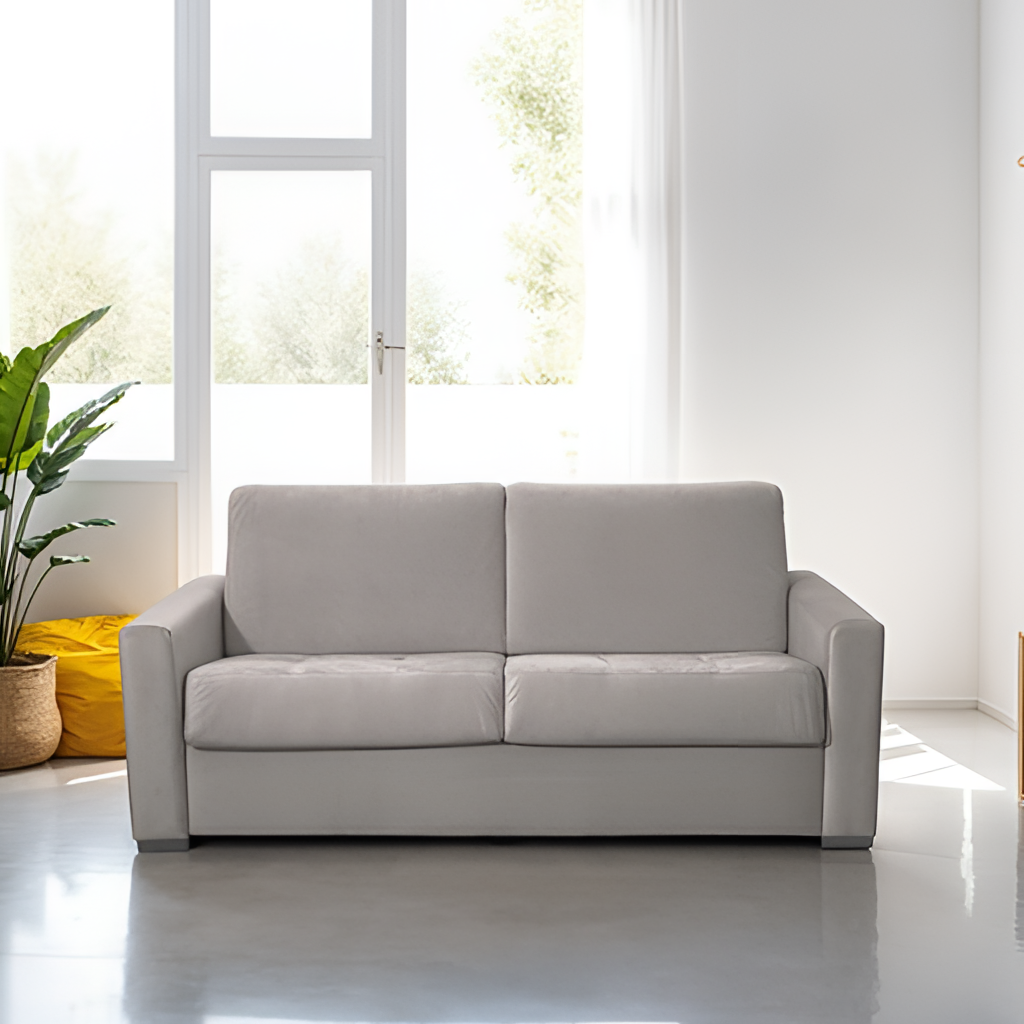
light gray fabric sofa, living room, minimalistic, concrete flooring, with polished pattern, paint wallpaper, with solid pattern